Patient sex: M
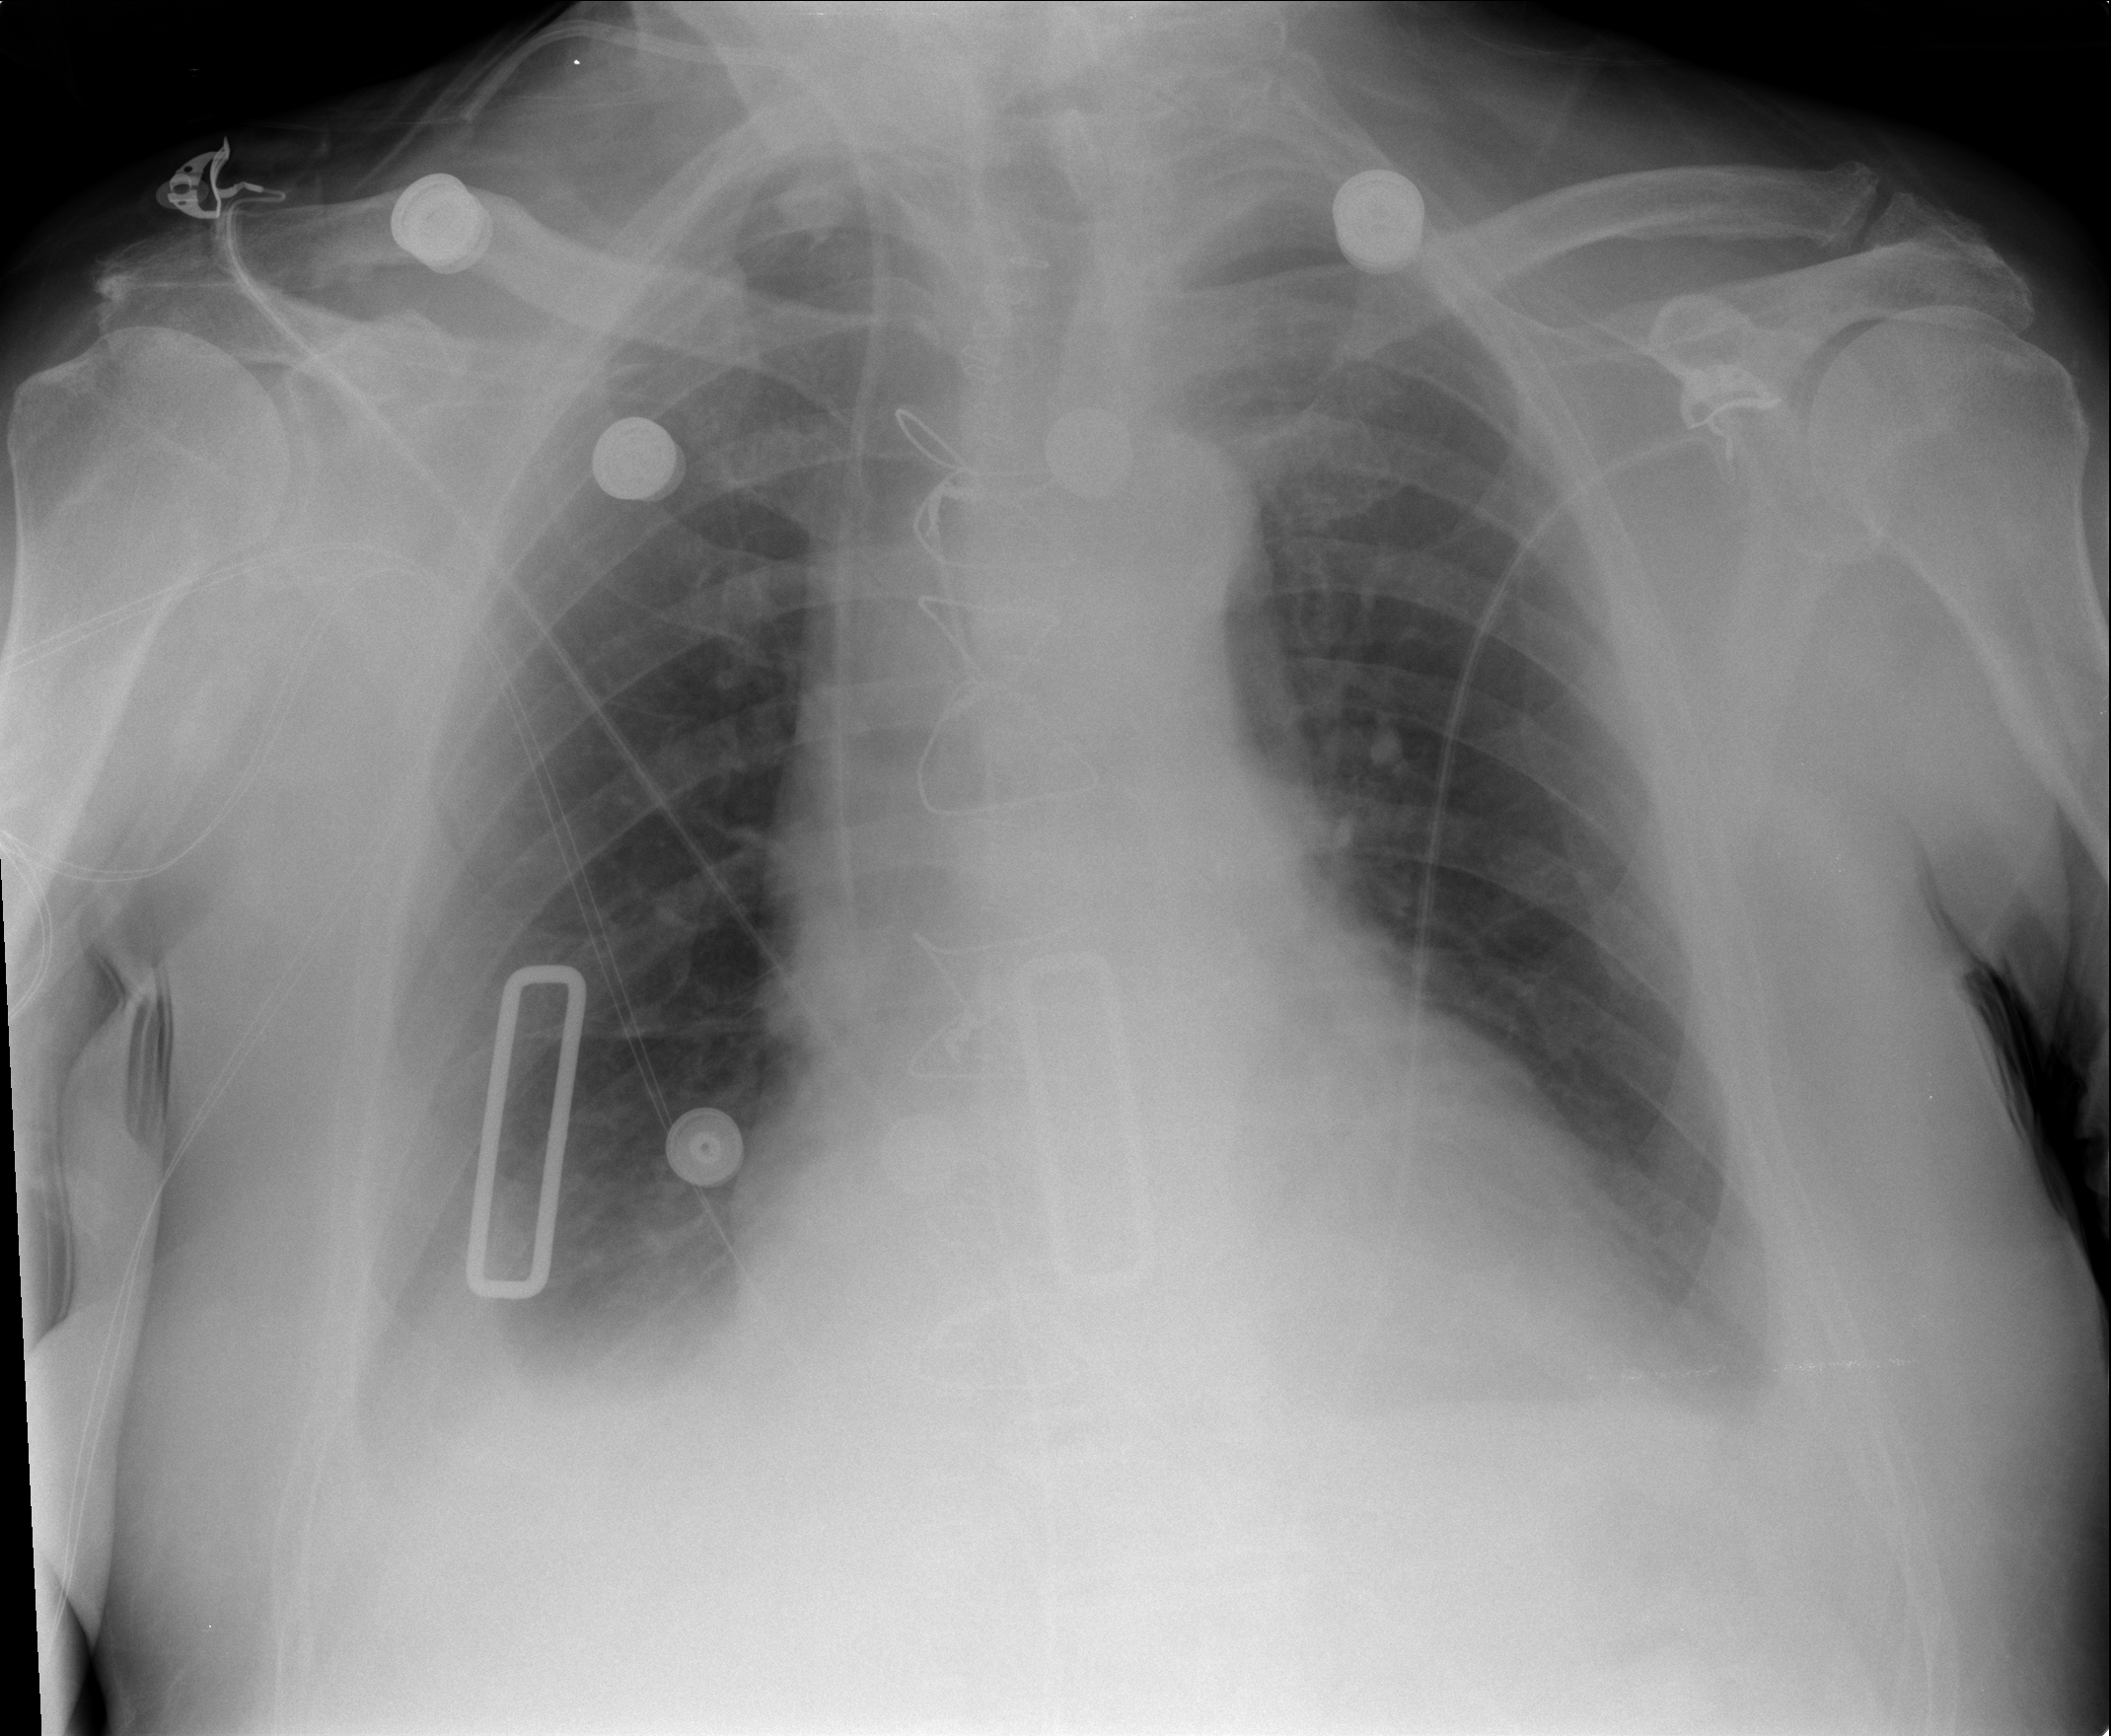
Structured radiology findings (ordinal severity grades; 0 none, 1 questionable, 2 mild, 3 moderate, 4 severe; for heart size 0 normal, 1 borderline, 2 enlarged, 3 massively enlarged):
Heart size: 1
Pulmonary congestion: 0
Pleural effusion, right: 2
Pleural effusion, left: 2
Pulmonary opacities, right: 0
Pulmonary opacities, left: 0
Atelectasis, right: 2
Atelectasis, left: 2